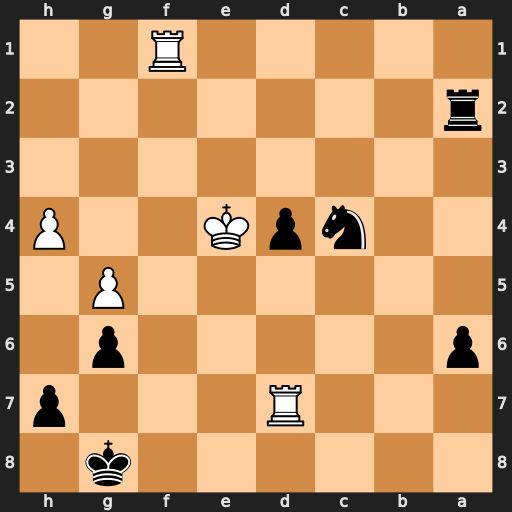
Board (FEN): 6k1/3R3p/p5p1/6P1/2npK2P/8/r7/5R2
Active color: b
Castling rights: -
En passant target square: -
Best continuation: Nd2+ Kf4 Nxf1